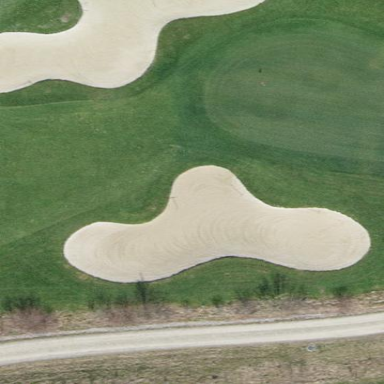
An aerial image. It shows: Sand bunker on golf course.